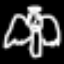
Label: angel